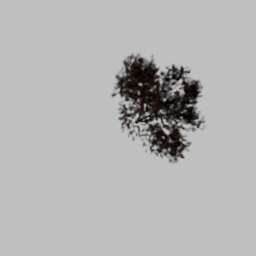
Label: nature